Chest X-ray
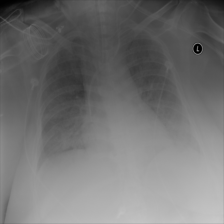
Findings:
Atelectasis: negative
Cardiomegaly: negative
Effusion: negative
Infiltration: negative
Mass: negative
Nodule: negative
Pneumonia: negative
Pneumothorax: negative
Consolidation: negative
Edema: negative
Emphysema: negative
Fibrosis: negative
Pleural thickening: negative
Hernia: negative